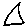
Label: triangle